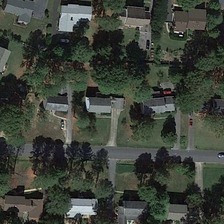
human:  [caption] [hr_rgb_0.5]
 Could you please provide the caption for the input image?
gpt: some buildings and green trees are in two sides of a road in a medium residential area .

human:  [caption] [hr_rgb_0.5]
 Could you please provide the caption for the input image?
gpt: some buildings and green trees are in two sides of a road in a medium residential area .

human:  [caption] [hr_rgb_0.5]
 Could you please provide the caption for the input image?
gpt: some buildings and green trees are in two sides of a road in a medium residential area .

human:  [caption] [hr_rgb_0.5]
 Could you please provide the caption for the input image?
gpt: some buildings and green trees are in two sides of a road in a medium residential area .

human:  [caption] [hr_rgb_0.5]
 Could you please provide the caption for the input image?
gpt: some buildings and green trees are in two sides of a road in a medium residential area .